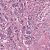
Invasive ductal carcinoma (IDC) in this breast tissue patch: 1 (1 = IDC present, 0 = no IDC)